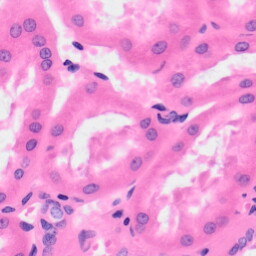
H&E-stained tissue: Kidney